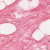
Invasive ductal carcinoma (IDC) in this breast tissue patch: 0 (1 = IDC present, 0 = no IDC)